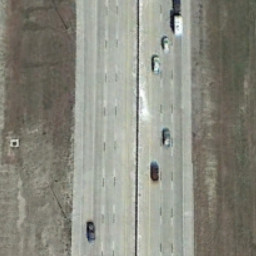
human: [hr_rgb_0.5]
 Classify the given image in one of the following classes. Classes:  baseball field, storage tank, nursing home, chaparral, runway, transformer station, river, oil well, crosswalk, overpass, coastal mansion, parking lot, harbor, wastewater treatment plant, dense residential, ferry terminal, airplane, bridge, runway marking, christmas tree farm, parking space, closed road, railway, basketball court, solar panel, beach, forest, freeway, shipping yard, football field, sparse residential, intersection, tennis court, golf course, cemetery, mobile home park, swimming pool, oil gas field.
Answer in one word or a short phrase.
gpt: freeway